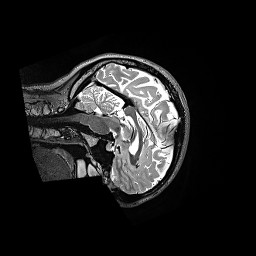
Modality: T2w
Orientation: sagittal
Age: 29
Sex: female
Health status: ill
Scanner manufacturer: siemens
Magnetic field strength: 3 T
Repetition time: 3.2 s
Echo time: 0.564 s